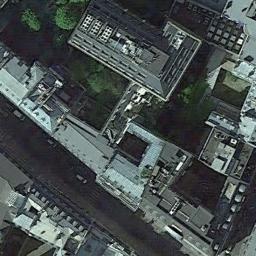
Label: commercial_area